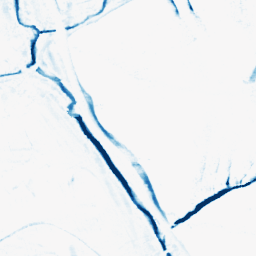
Category: morphological
Decomposition family: morphological_rect
Decomposition parameters: operation: closing
width: 10
height: 5
Upsampling method: bilinear
Upsampling parameters: scale: 2
Upsampling scale: 2